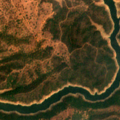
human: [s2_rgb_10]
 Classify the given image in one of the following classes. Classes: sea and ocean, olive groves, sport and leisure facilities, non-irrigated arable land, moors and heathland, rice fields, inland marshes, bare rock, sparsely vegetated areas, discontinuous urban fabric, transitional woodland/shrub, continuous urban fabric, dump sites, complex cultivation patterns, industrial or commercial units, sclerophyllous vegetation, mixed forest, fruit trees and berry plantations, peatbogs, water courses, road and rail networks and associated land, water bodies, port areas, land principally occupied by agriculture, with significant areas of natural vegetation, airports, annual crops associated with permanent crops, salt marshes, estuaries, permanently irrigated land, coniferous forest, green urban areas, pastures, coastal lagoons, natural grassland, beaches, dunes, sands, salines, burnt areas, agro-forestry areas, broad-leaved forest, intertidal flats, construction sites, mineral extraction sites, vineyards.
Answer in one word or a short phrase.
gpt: agro-forestry areas, broad-leaved forest, transitional woodland/shrub, water bodies